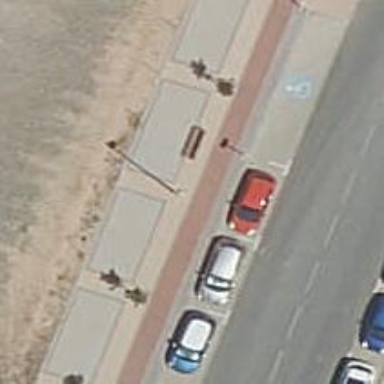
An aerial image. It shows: Bench.